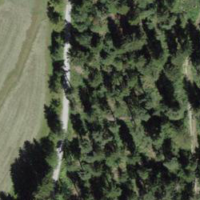
EUNIS habitat code: 43
Species observed at this site:
Salvia glutinosa